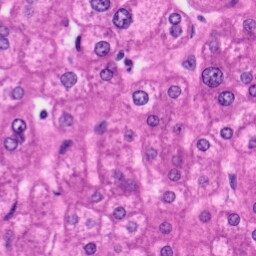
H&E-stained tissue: Liver